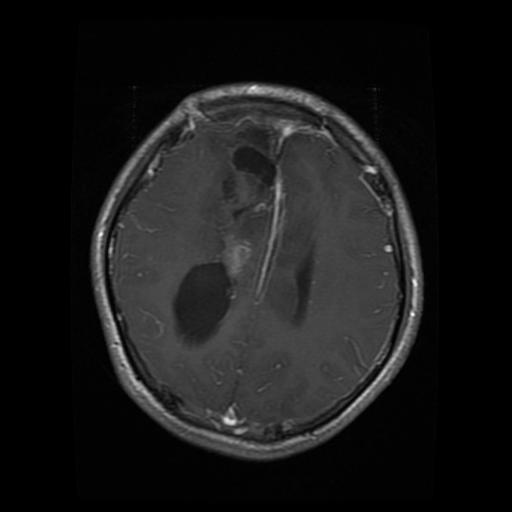
Label: glioma